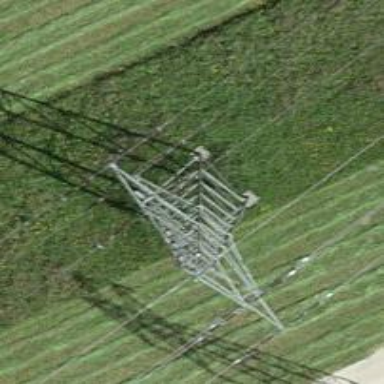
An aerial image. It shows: Lattice structure tower used for power transmission.